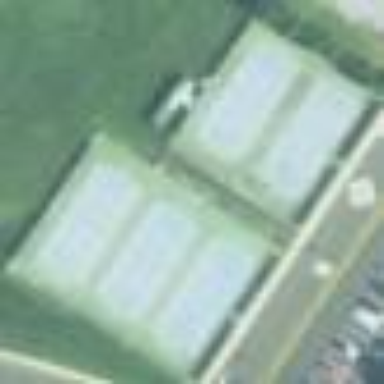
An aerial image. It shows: Tennis court on pitch.